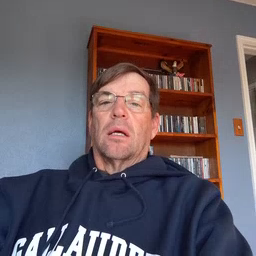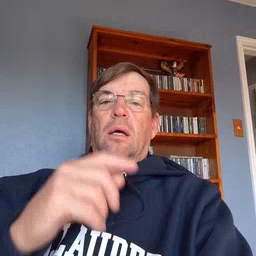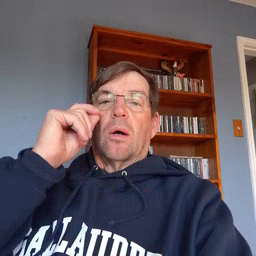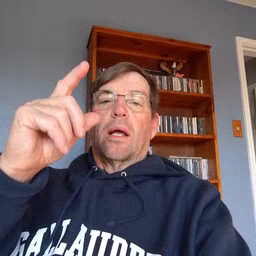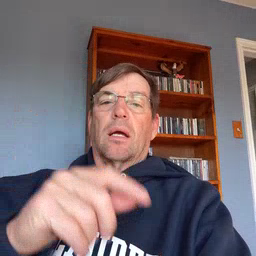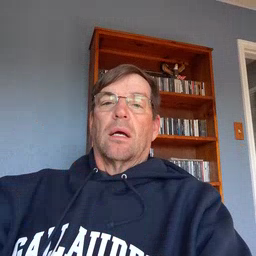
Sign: awake